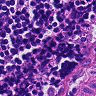
Metastatic tissue present: no